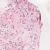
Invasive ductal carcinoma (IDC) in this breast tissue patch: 0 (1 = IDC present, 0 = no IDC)